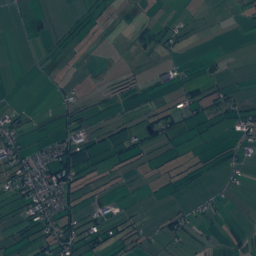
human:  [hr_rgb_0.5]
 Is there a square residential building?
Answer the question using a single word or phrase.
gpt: yes

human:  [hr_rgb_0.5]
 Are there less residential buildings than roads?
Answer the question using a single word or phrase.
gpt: no

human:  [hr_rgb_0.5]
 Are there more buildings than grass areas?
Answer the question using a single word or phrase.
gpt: yes

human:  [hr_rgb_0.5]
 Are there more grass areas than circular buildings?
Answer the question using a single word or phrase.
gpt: yes

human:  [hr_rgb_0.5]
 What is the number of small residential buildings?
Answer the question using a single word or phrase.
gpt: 760

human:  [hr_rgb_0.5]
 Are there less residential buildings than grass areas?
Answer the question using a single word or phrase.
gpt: no

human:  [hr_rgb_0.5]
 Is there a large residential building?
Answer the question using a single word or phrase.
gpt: no

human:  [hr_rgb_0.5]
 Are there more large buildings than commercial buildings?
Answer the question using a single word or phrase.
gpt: no

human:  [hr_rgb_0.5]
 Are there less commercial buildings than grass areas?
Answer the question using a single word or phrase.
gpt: yes

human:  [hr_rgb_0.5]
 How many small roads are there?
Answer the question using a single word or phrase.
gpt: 93

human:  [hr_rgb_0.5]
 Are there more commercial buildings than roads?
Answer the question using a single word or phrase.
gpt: no

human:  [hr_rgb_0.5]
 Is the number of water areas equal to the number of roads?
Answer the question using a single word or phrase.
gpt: no

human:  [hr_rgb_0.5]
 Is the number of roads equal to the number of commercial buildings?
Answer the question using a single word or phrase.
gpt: no

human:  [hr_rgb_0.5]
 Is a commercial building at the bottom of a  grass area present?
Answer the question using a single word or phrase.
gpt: yes

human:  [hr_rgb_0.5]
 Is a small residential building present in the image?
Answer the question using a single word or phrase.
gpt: yes

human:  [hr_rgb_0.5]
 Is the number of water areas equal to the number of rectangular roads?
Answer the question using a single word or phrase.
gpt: no

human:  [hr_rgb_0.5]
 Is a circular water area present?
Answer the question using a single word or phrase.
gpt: yes

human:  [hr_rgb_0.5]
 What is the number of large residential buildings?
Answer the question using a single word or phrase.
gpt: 0

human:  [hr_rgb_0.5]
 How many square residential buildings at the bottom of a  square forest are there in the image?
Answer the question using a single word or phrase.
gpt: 0

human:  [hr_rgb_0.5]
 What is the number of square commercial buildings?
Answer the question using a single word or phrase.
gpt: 0

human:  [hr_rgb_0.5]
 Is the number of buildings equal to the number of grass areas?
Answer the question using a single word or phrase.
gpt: no

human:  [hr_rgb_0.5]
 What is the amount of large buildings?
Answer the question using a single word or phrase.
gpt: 0

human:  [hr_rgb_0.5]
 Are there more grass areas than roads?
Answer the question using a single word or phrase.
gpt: yes

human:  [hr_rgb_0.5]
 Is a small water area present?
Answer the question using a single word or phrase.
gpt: yes

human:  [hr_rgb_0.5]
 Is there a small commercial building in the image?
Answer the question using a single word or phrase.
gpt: yes

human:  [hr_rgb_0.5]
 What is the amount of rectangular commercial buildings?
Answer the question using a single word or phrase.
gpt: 3

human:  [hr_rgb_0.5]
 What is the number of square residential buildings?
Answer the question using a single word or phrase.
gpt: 5

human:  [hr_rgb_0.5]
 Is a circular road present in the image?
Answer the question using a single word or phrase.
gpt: no

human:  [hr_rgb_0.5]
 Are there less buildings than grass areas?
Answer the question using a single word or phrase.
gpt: no

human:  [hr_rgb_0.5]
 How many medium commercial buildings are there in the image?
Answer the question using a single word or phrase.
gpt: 0

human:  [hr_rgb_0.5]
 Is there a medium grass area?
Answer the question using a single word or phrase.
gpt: yes

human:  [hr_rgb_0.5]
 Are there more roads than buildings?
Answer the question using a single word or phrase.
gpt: no

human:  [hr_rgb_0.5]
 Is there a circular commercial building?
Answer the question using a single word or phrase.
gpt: no

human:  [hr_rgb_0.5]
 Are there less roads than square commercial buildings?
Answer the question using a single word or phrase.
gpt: no

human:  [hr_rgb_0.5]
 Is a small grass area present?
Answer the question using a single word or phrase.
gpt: yes

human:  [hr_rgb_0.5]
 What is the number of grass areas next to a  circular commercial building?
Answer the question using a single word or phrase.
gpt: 0